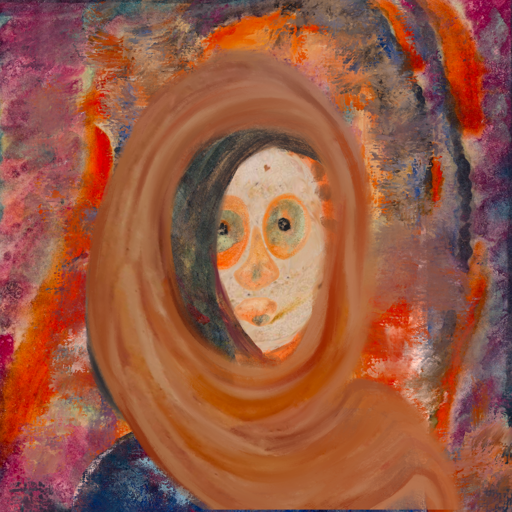
Background: Experience, Head And Neck Front: Rupkatha, Face Front: Childish, Bust: Irani, Hair Front: Gypsy_Mother, Head Accessory: Pious_Lady_Scarf, Second Necklace: Blank, Necklace: Blank, Baby: Blank